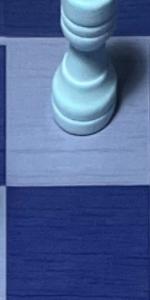
Label: Empty